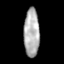
Tissue: skin
Cell type: Fibroblasts
Senescence score: 0.6984
Nuclear area (px): 739
Mean DAPI intensity: 175.539